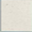
Piece: xx